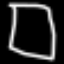
Label: square